Field crop: tomato
Growth stage: 2
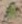
Species: solanum